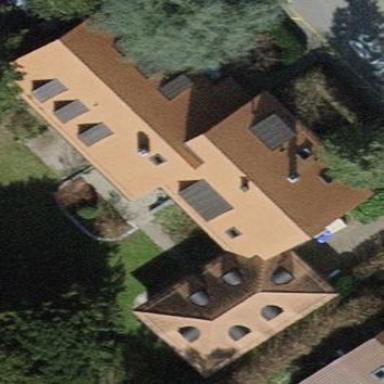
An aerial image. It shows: Building with tiled roof.